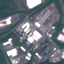
Land use / land cover: Industrial